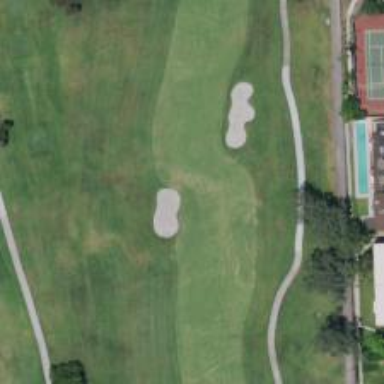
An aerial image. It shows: Golf hole.